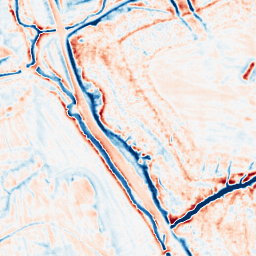
Category: multiscale
Decomposition family: dog_multiscale
Decomposition parameters: sigma_ratio: 1.6
n_scales: 4
base_sigma: 0.5
Upsampling method: sinc_blackman
Upsampling parameters: scale: 2
kernel_size: 4
Upsampling scale: 2